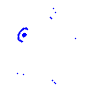
Particle: proton